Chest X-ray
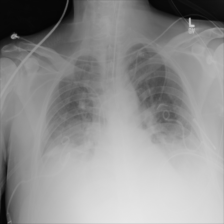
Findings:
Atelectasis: positive
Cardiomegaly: negative
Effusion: positive
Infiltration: positive
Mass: negative
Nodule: negative
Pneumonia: negative
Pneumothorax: negative
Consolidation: negative
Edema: negative
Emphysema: negative
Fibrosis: negative
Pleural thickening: negative
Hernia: negative